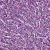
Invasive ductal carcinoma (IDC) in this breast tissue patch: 1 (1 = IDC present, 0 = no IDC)